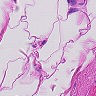
Metastatic tissue present: no